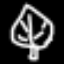
Label: leaf